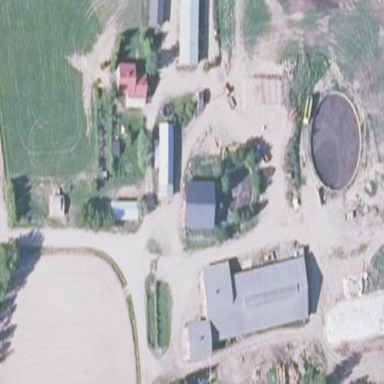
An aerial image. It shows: Farmyard area.